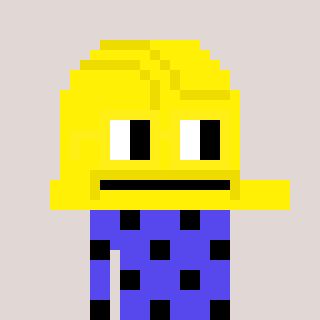
a pixel art character with square yellow glasses, a construction helmet-shaped head and a computerblue-colored body on a warm background